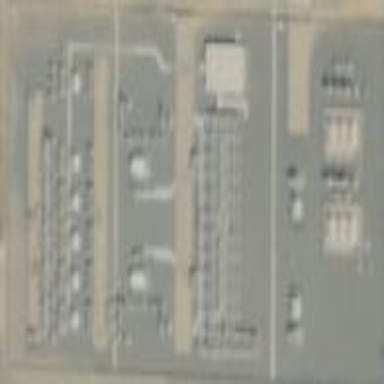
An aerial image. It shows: Outdoor distribution-level power substation enclosed by fence.